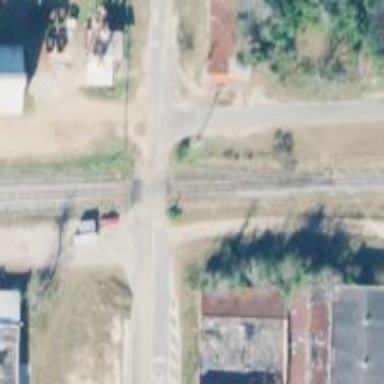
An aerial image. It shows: Level crossing along the railway.